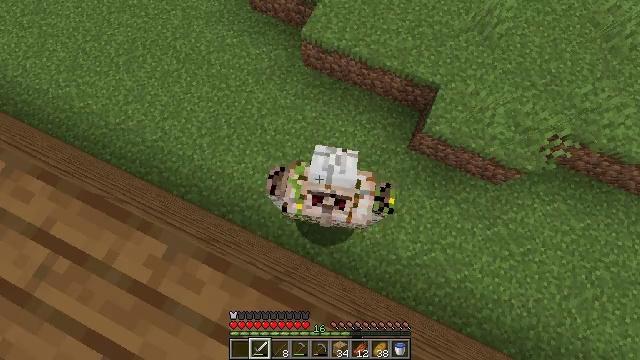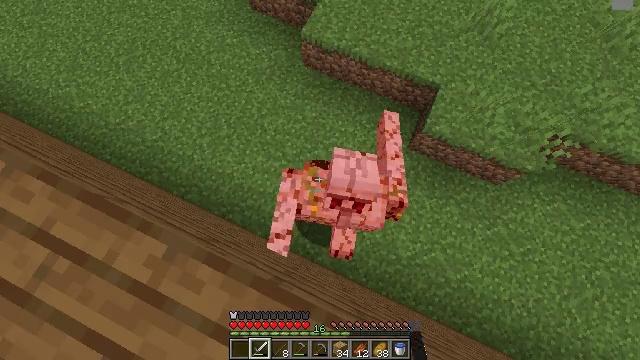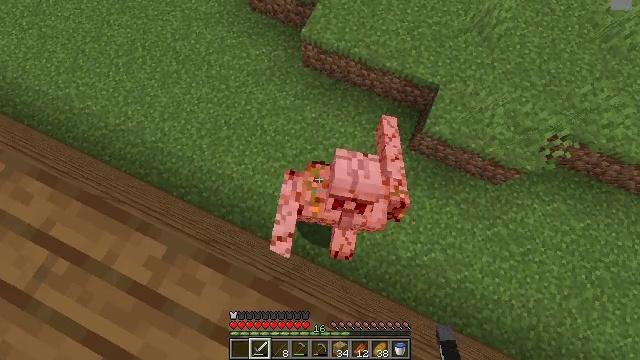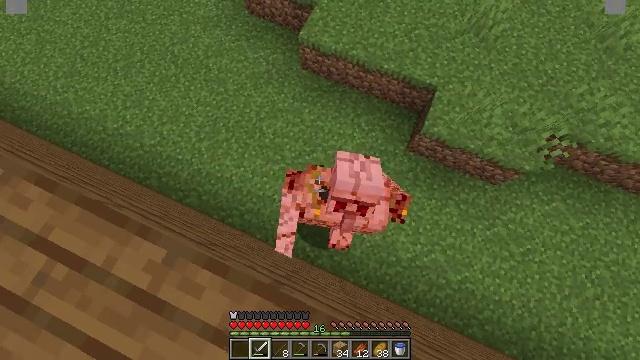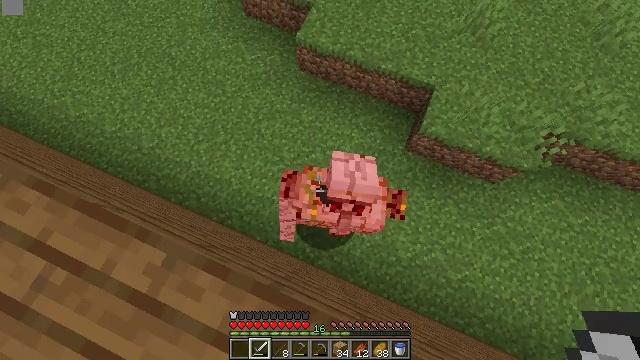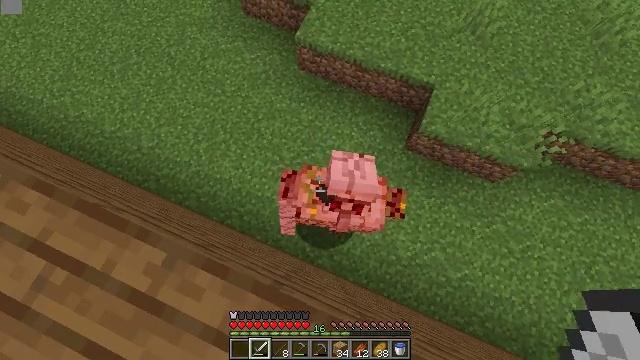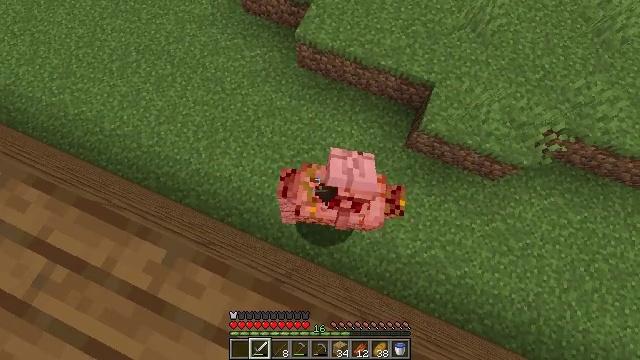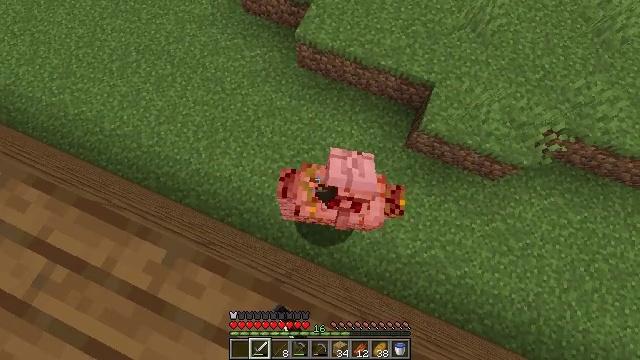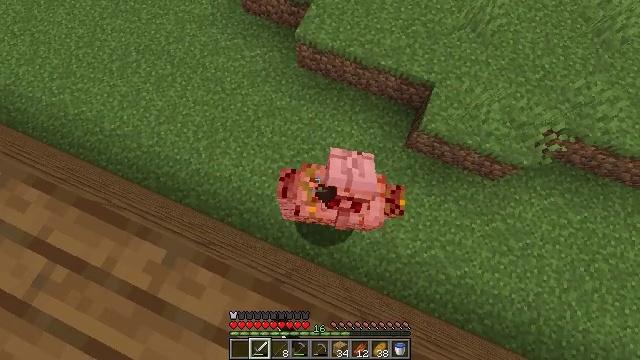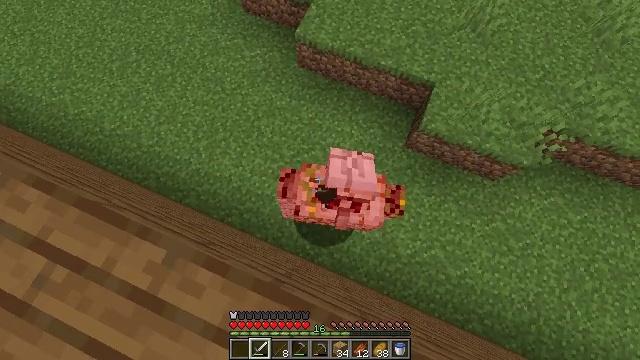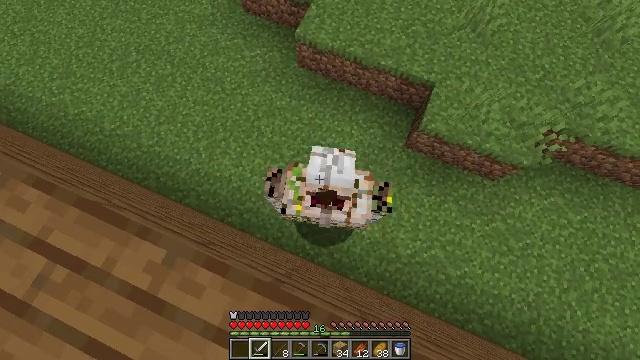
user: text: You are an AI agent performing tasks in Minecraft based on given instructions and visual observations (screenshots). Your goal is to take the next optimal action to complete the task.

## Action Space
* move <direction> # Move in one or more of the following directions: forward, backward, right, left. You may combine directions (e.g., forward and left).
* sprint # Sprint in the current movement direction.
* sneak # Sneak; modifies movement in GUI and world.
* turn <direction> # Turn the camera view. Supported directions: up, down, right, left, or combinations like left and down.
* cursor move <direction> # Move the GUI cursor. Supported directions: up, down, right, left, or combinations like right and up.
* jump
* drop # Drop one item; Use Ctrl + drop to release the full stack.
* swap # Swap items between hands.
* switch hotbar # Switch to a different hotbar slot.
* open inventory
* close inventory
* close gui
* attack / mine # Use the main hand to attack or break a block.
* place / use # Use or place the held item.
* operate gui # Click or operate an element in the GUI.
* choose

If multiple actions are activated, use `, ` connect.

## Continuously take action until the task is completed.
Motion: motion action
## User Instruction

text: Battle the village protector.
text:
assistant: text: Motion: sneak
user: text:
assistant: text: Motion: sneak
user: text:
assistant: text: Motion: sneak
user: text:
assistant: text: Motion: sneak
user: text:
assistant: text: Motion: sneak
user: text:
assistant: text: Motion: sneak, attack / mine
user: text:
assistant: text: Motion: sneak, attack / mine
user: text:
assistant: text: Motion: sneak, attack / mine
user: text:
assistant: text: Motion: sneak
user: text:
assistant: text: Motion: sneak
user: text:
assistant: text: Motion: sneak